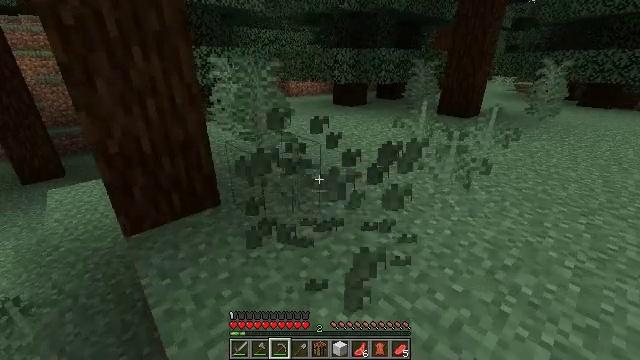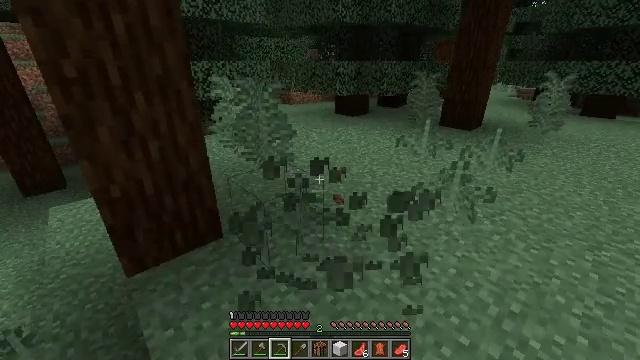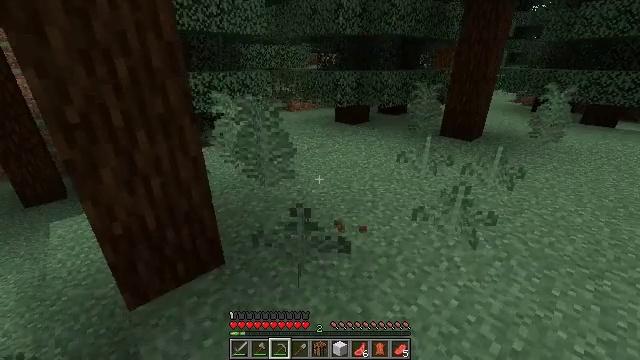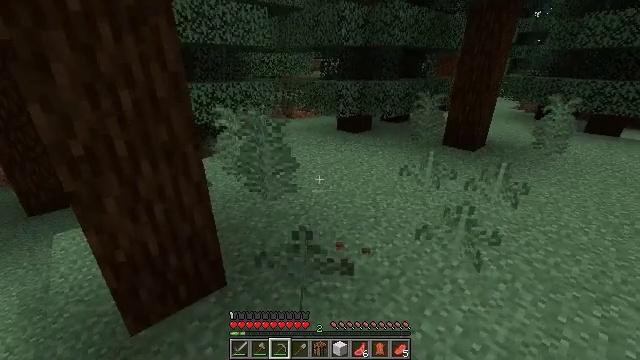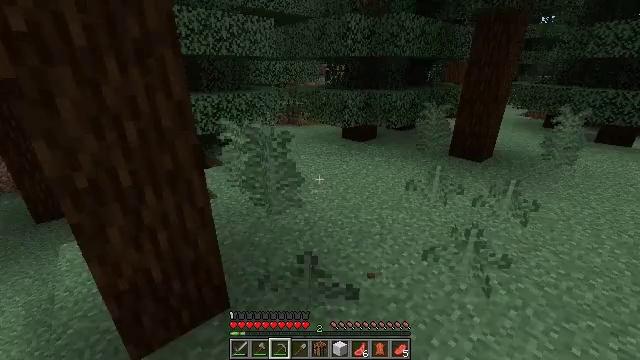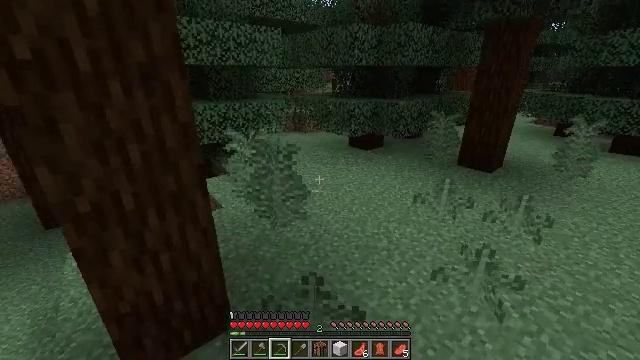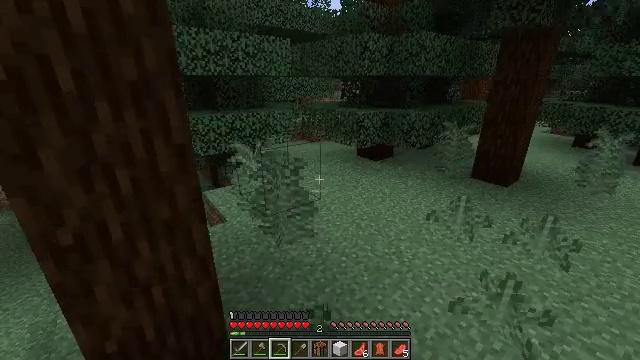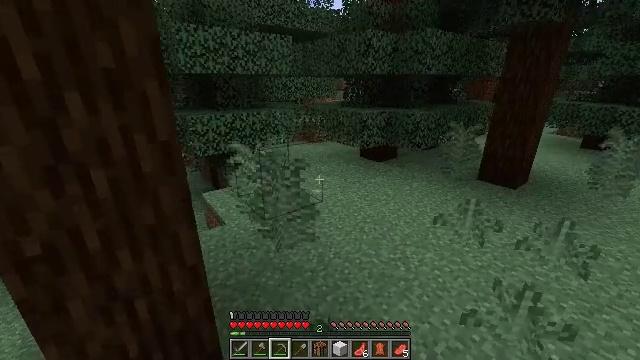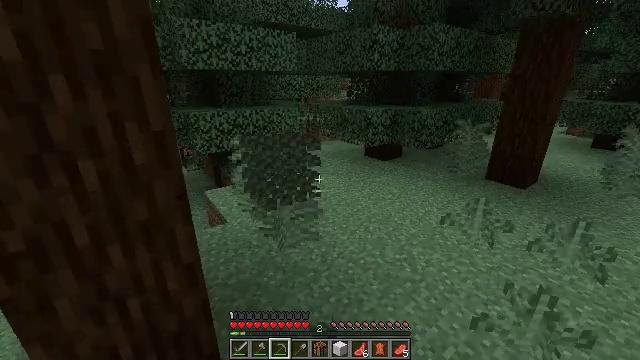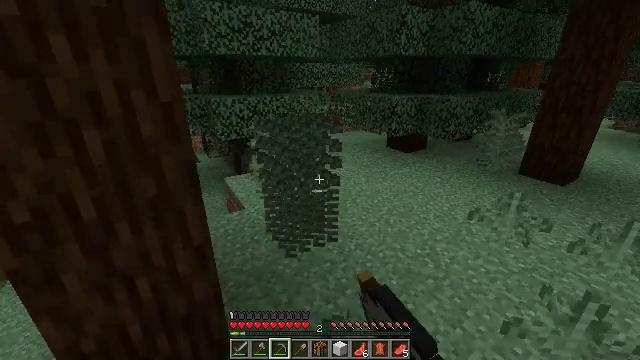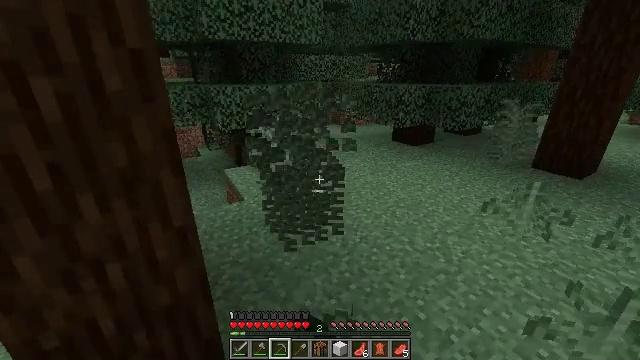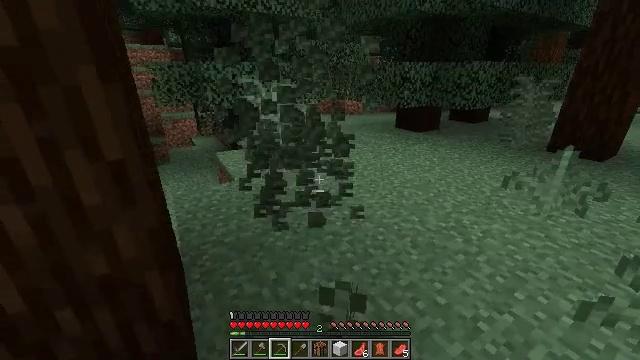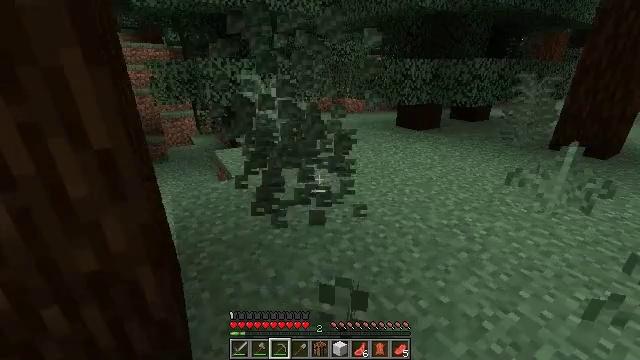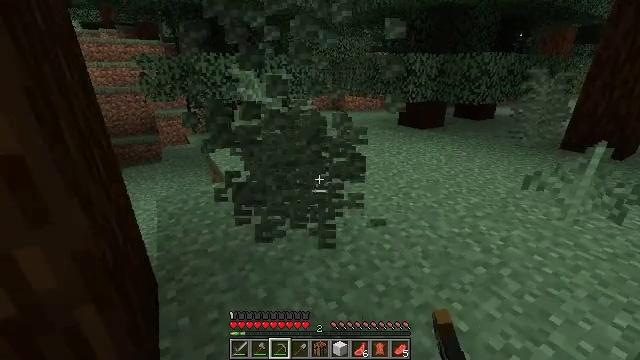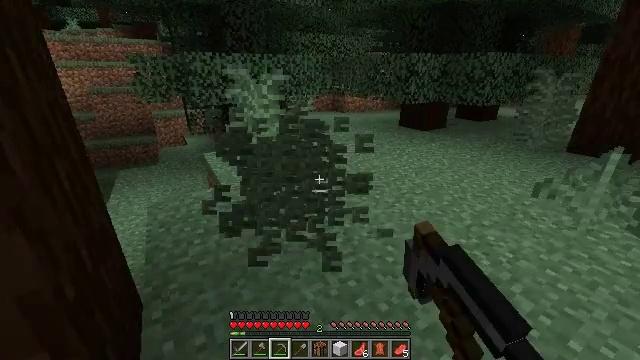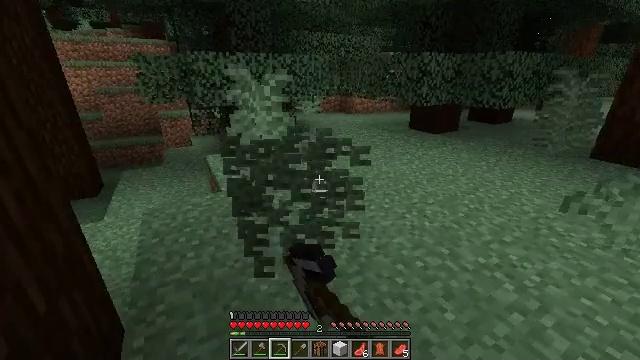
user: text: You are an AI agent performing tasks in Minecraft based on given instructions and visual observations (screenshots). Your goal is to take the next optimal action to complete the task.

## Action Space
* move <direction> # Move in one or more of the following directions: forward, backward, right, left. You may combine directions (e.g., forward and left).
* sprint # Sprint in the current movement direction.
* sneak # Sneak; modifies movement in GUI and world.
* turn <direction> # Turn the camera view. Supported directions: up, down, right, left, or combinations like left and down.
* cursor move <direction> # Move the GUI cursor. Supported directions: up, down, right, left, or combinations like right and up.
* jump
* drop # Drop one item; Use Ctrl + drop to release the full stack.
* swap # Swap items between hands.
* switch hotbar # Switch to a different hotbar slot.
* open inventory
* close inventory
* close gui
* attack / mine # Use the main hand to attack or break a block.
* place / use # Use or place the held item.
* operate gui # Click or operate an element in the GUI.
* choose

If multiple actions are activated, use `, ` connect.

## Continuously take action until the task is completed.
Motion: motion action
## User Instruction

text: Remove the large fern from the terrain.
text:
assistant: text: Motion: move forward, jump
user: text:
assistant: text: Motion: move forward, jump
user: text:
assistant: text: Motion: move forward, jump
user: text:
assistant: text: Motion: move forward, turn left
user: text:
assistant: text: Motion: move forward, turn left
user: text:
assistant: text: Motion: move forward, turn left and up
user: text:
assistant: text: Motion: move forward
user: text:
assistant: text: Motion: move forward, attack / mine
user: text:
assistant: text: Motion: move forward, turn left and down, attack / mine
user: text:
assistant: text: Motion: move forward, attack / mine
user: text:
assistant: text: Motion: move forward, attack / mine
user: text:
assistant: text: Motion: move forward
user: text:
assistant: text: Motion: move forward, attack / mine
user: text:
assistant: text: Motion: move forward, attack / mine
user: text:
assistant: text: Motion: move forward, turn left, attack / mine
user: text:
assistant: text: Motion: move forward, turn left
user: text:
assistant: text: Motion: move forward, attack / mine
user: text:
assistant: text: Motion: move forward, turn left, attack / mine
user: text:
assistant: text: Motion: move forward, turn left, attack / mine
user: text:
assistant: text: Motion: move forward, turn left and up
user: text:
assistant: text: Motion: move forward, turn left and up
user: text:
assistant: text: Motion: no_op